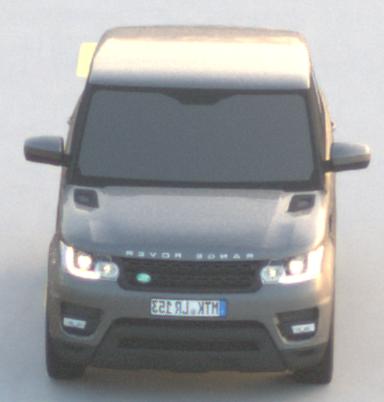
Make: Land Rover
Model: Range Rover Sport 5.0 V8 SC
Detailed model: Range Rover Sport (II)
Model produced from: 2013/09
Model produced until: 2015/07
Doors: 5
Color: gray
Road condition: dry road
Daytime: sunrise or sunset
Contrast: low contrast